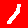
Digit: 1